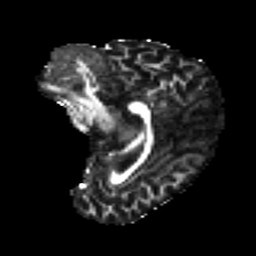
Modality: FA
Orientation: sagittal
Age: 22
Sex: female
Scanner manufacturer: ge
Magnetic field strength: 3 T
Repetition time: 7.8 s
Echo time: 0.0606 s